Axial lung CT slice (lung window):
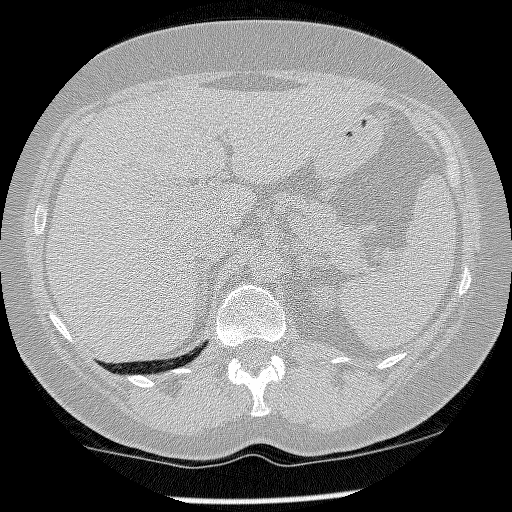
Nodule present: no